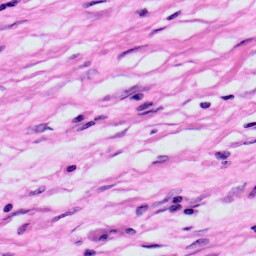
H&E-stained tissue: Skin